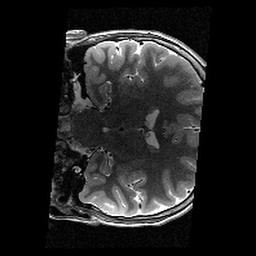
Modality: T2w
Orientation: coronal
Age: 11
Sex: male
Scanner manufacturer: siemens
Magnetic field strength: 3 T
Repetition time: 9.23 s
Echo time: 0.067 s